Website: walmart
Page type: address-validator
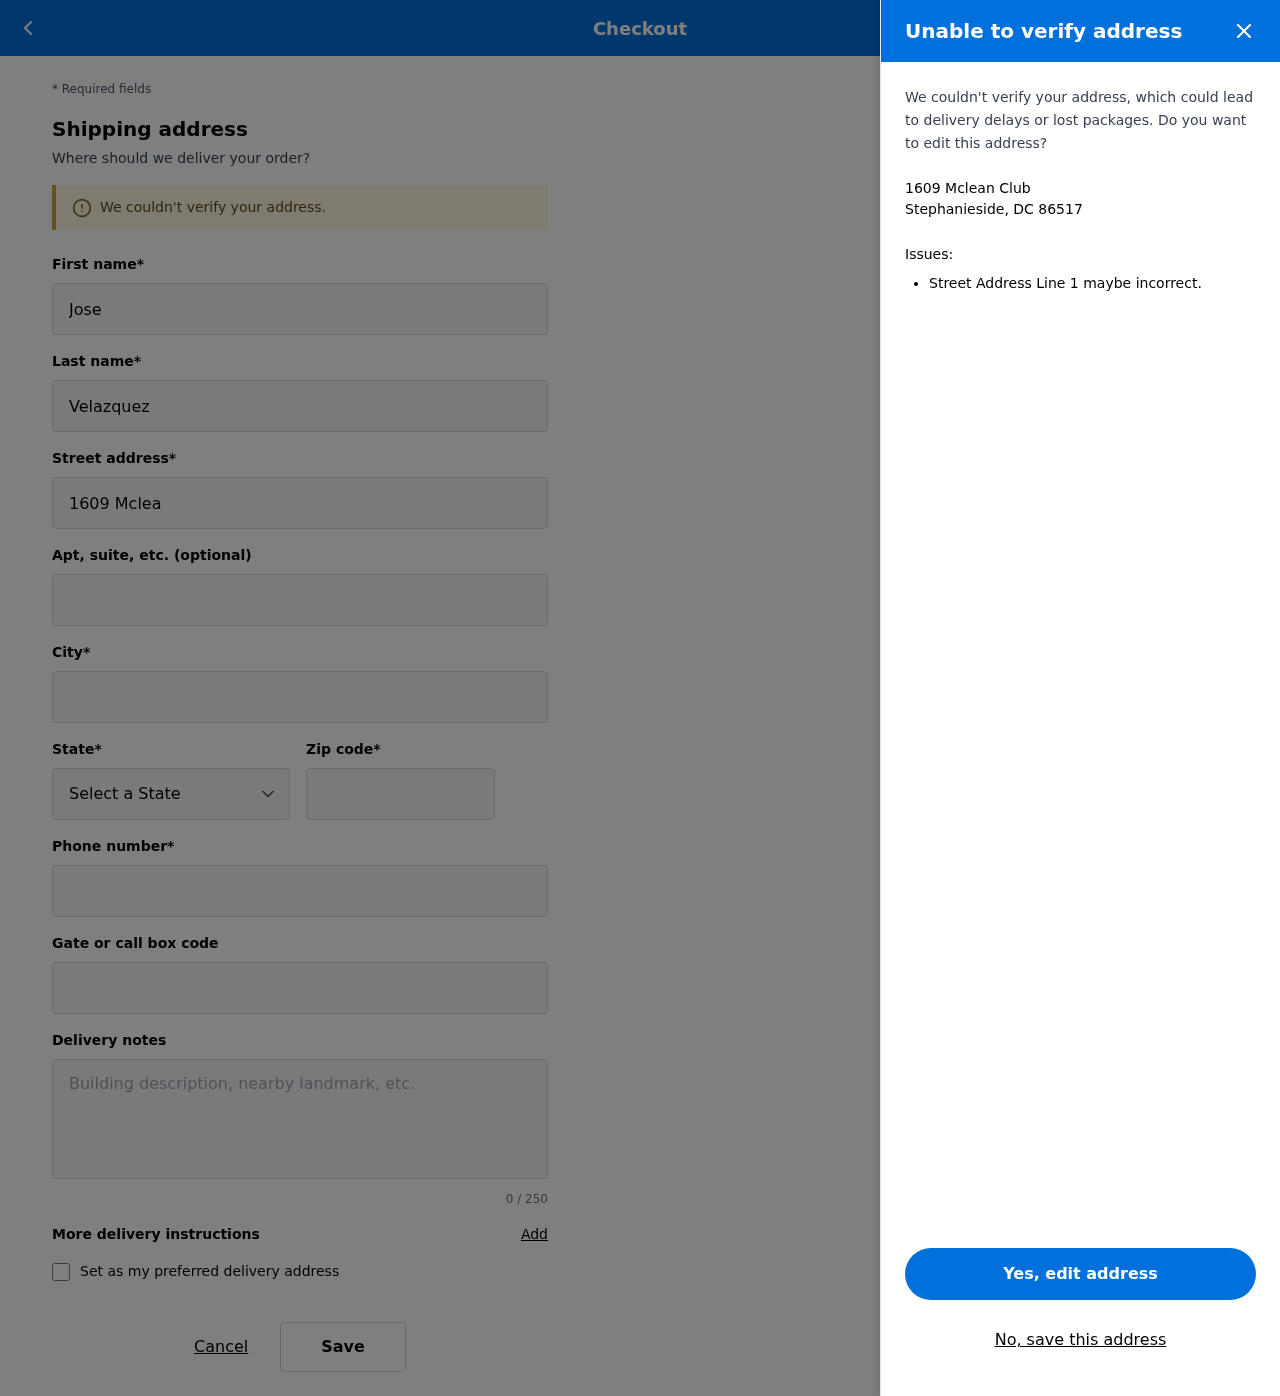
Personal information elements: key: PII_CITY_STATE_ZIP
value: Stephanieside, DC 86517
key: PII_STATE_ABBR
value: DC
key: PII_STREET
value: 1609 Mclean Club
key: PII_FIRSTNAME
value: Jose
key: PII_LASTNAME
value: Velazquez
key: PII_STREET2
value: Apt. 745
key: PII_CITY
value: Stephanieside
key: PII_POSTCODE
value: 86517
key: PII_PHONE
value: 4502099721
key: PII_SECURITY_CODE
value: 619